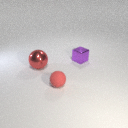
small red rubber sphere to the left of small purple metal cube